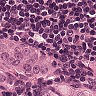
Metastatic tissue present: yes